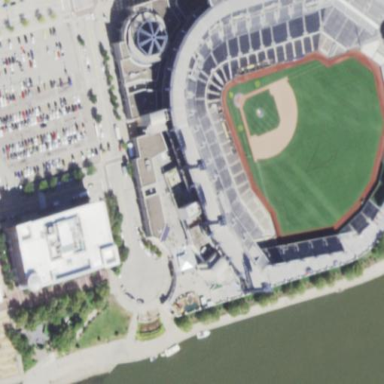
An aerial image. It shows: Stadium used for baseball.